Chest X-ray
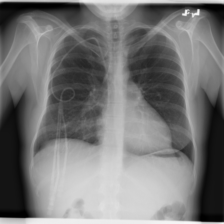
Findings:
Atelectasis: negative
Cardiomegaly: negative
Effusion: positive
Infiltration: negative
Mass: negative
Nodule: negative
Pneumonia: negative
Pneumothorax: positive
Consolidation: negative
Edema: negative
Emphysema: negative
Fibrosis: negative
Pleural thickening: negative
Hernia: negative